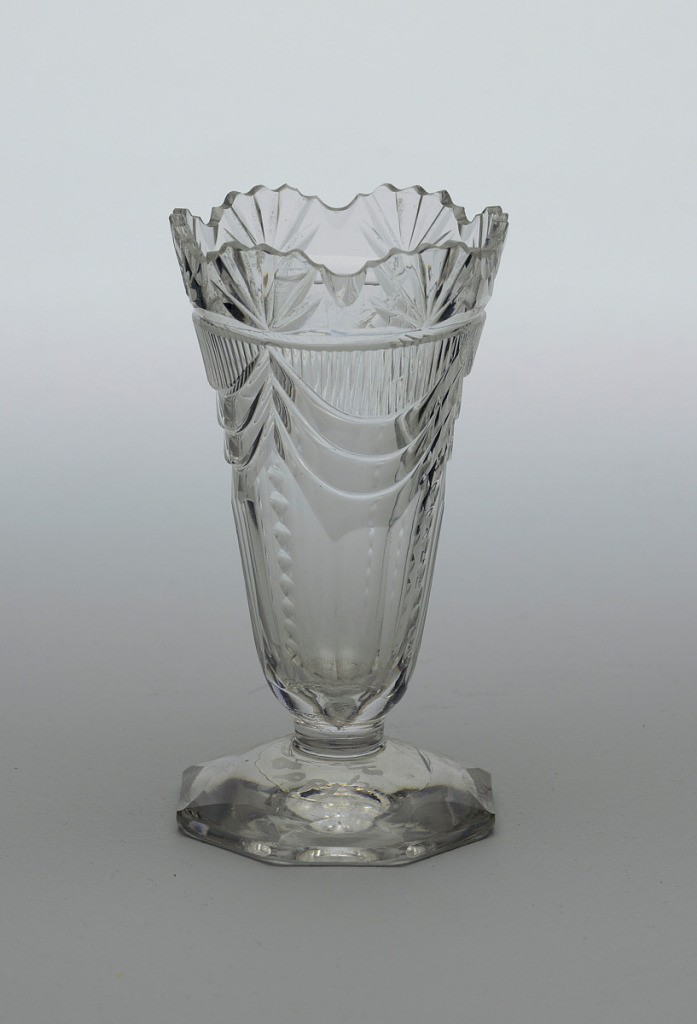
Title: Sweetmeat glass
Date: ca. 1800–20
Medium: Glass
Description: Deep flute-shaped bowl, short tapered stem, slightly domed 8-sided foot; lip scalloped with fan cutting, below that cut drapery swags with narrow vertical flutes above and wider flutes below, foot cut with facets at edges